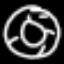
Label: donut